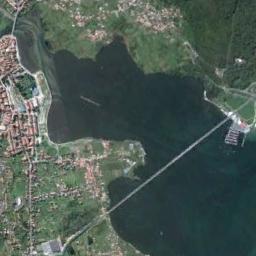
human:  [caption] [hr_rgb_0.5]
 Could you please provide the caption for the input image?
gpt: A bridge built on a dark green river and the flood bed of the river while some green plants on the flood bed .

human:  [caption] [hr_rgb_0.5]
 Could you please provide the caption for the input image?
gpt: Two bridges are over the river with many buildings and trees beside .

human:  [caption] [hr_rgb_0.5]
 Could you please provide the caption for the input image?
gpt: A slender, Straight bridge connects the two land lands on the shores of the blue sea  There are many buildings and roads and large green spaces on the land .

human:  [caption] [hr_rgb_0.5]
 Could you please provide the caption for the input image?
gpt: Both sides of the river are bare land .

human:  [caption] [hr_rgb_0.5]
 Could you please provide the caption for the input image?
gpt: Lots of trees are around the bridge .